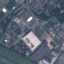
Label: Industrial